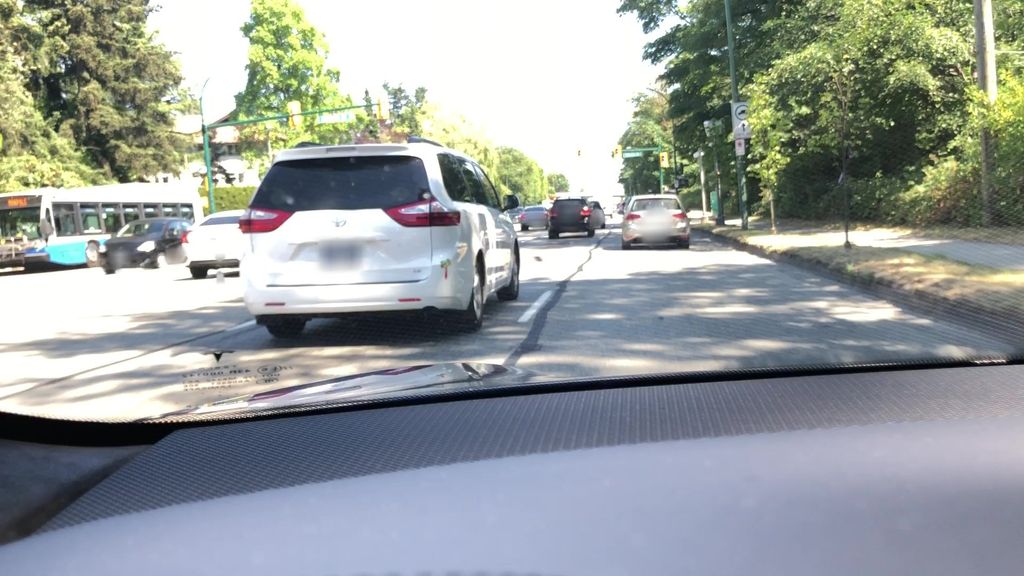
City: vancouver